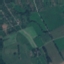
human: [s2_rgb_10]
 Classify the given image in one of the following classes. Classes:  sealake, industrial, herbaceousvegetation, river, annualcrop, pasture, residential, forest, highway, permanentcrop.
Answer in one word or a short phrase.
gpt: Pasture